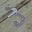
Label: 3